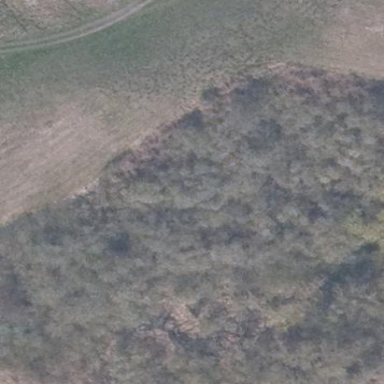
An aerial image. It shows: Beautiful woodland area.